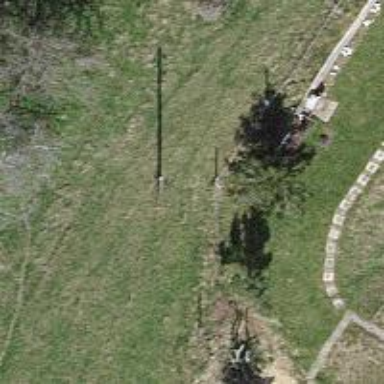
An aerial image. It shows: Power pole.